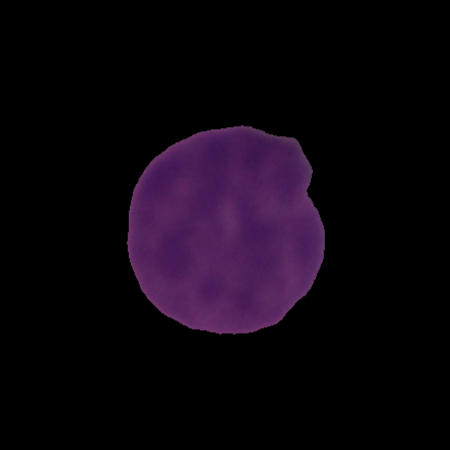
Label: cancer